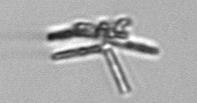
Label: Thalassionema